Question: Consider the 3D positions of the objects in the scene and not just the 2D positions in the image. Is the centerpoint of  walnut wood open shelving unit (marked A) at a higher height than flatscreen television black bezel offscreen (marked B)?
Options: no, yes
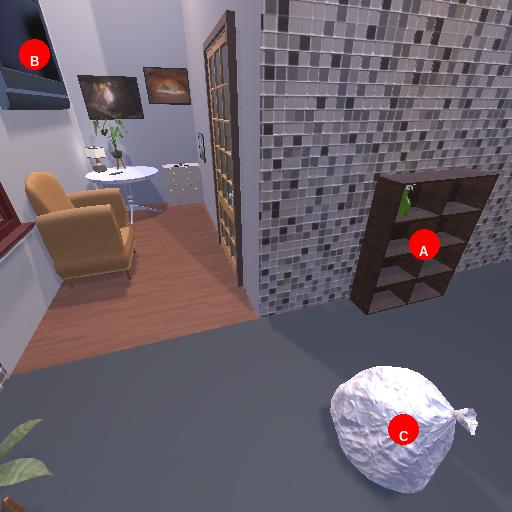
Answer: no